Question: I have installed Visual Studio 2008 and SQL Server 2008 on my machine. When I try to open an existing '.dtsx' file using BIDS I get the following error. I know this file is not corrupt because I can remote into a different machine and open it there with no problems. Any help or suggestions would be greatly appreciated.

> An error prevented the view from loading. (Microsoft Visual Studio)The specified module could not be found. (Exception from HRESULT: 0x8007007E)
(System.Windows.Forms)Program Location:at System.Windows.Forms.UnsafeNativeMethods.CoCreateInstance(Guid& clsid, Object punkOuter, Int32 context, Guid& iid)
at System.Windows.Forms.AxHost.CreateWithoutLicense(Guid clsid)
at System.Windows.Forms.AxHost.CreateWithLicense(String license, Guid clsid)
at System.Windows.Forms.AxHost.CreateInstanceCore(Guid clsid)
at System.Windows.Forms.AxHost.CreateInstance()
at System.Windows.Forms.AxHost.GetOcxCreate()
at System.Windows.Forms.AxHost.TransitionUpTo(Int32 state)
at System.Windows.Forms.AxHost.CreateHandle()
at System.Windows.Forms.Control.CreateControl(Boolean fIgnoreVisible)
at System.Windows.Forms.Control.CreateControl()
at Microsoft.DataWarehouse.Design.ComponentDiagram.CreateDdsView(Control parentControl)
at Microsoft.DataTransformationServices.Design.DtsComponentDiagram.CreateDdsView(Control parentControl)
at Microsoft.DataWarehouse.Controls.DdsDiagramHostControl.set_ComponentDiagram(ComponentDiagram value)
at Microsoft.DataTransformationServices.Design.ControlFlowControl.set_ComponentDiagram(ComponentDiagram value)
at Microsoft.DataTransformationServices.Design.DtsPackageView.CreateControlFlowEditor(VsStyleToolBar pageViewToolBar)
at Microsoft.DataWarehouse.Design.EditorWindow.EnsureViewIsLoaded(EditorView view)
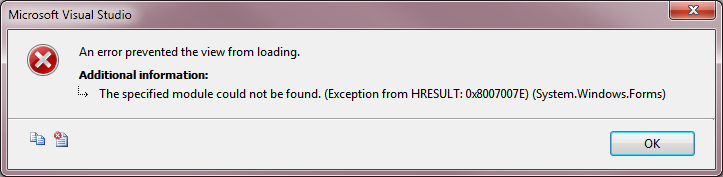
Answer: I had not installed VS11 but what I had done several months ago was install VS2012 and that is what ultimately caused this issue. When I uninstalled VS2012 all the dll's did not get removed so the install of VS2008 tried using those. That was the issue that needed resolved. I removed the folder (C:\Program Files (x86)\Common Files\microsoft shared\MSDesigners8)that contained all those dll's and then repaired my installation of VS2008. Tested the fix and it worked.